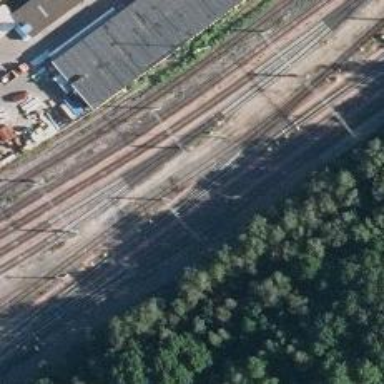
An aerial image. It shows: Wedge is used for the railway derail.